Field crop: maize
Growth stage: 2
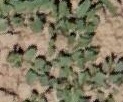
Species: convolvulus